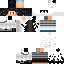
A male human skin with dark skin, wearing black long hair dressed in a blue hoodie and black pants, featuring a closed mouth.